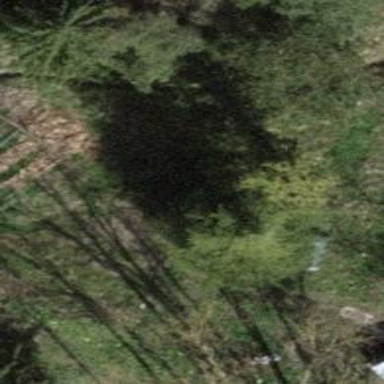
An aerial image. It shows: Evergreen needle-leaved tree.